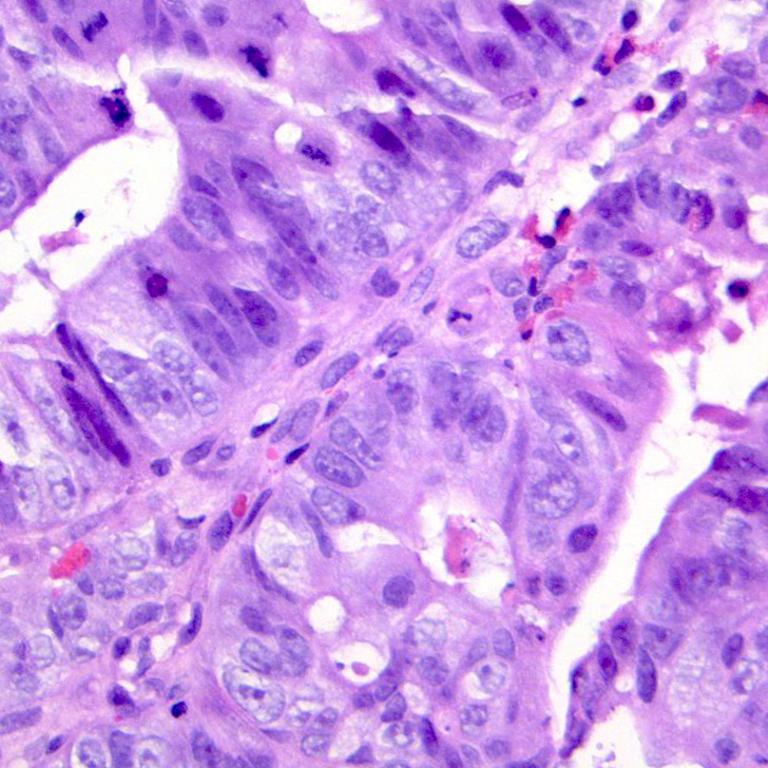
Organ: colon
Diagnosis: adenocarcinomas